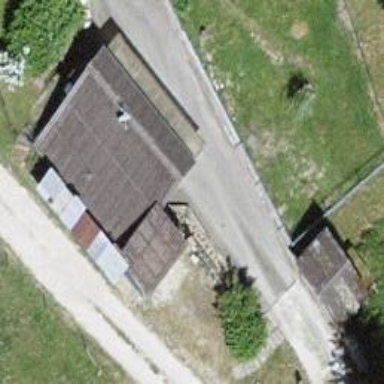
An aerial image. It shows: Barn.